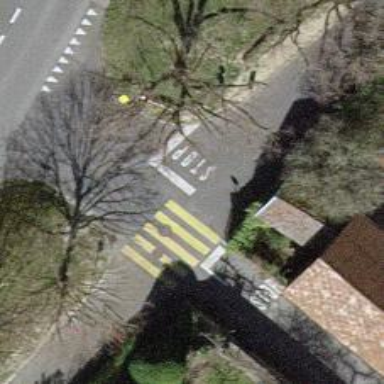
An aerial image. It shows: Marked crossing with zebra markings.